Question: I am working with lambda, and got stuck with the following problem:
I have a dataframe that has a list with two values (e.g., (x,y)) in just one column of the dataframe.
Usually, I would do the following to get the values separeted:
'''
for x,y in df.new:
df['final'] = x*y
'''
But how can I do that with lambda?
I tried:
'''
df['final'] = df['new'].apply(lambda x,y:x*y)
'''
but it doesn't work.
Has anyone an idea of how it works with lambda?

Thanks in advance!
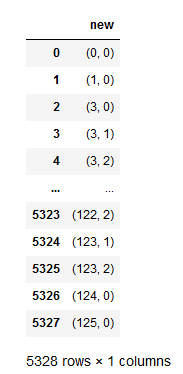
Answer: You can use:
'''
df['final'] = df['new'].apply(lambda x: x[0]*x[1])
'''